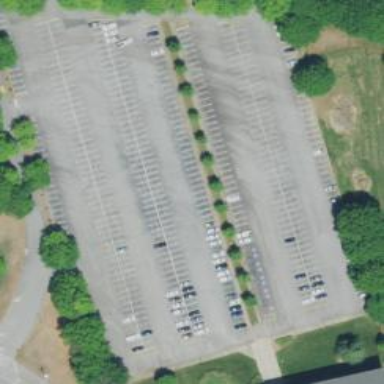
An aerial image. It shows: Parking area with surface.